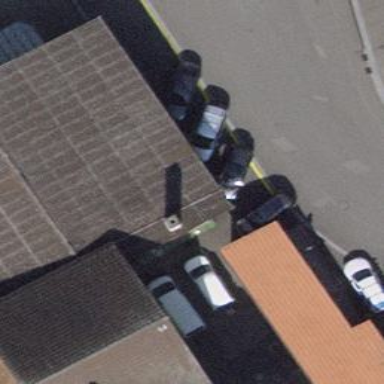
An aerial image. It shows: Group of garages.